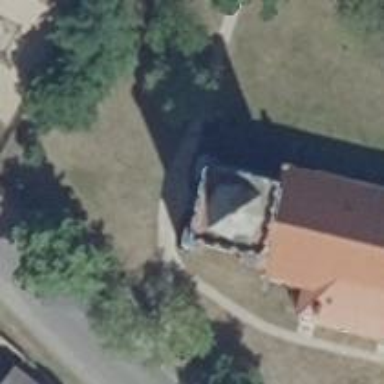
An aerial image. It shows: Place of worship.